Question: I have some GAE apps which I am thinking to separate into three modules: 'default'('www'), 'mobile' and 'api' but I am having some difficulties understanding Modules and how to organize the code.
According to the image found <URL> this is how an app should look like.

This is the simplifed structure I came up with so far:
'''
gae-app/
+-- modules
| +-- api
| | +-- app.yaml
| | +-- src
| | +-- main.py
| +-- mobile
| | +-- app.yaml
| | +-- src
| | +-- index.html
| +-- www
| +-- app.yaml
| +-- src
| +-- main.py
| +-- templates
+-- cron.yaml
+-- index.yaml
+-- queue.yaml
'''
- The 'api' module provides bunch of API functions and works fine on its own.- The 'mobile' module is just a bunch of html+js which is working just fine with the 'api' module via ajax.- The 'default'('www') module will someday become just like the 'mobile' module containing only html+js files and working with 'api' module via ajax but for now most of the templates are generated server side via which is causing some questions.
1. Since both api and default(www) modules are working server side with Datastore for now, where do I keep my Datastore models in this image/structure? In addition to that they both share some libraries, where do I keep them? Do I create a new "lib" folder in app's root folder and store the common/shared files there and then symlink it to each module? I am looking for some best practices.
2. What's the best way to make all this work with separate git repos? I would want each of my modules to have its own repository. How would that work with shared models/libs from Q1? GAE apps with Modules seem to allow only one dispath.yaml / cron.yaml / index.yaml / queue.yaml / etc per app (not per module) so which repo would have those files?
I realize that there isn't a single correct answer to the questions but I am looking for best practices. Note that I just started working with Modules earlier today so my understanding how they work might be completely wrong.
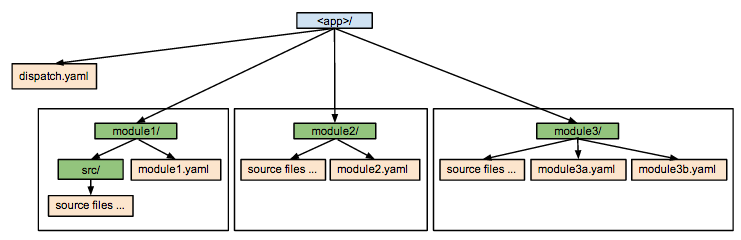
Answer: About the first question: Yes, you can create a /lib folder, put it at the root of your folder structure, and reference all the common code from there. Both the www and api modules should be able to access (share) this code.
The second question was answered by @Lipis: check out this link: <URL>